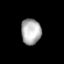
Tissue: prostate
Cell type: T cells
Senescence score: 0.3068
Nuclear area (px): 499
Mean DAPI intensity: 176.605